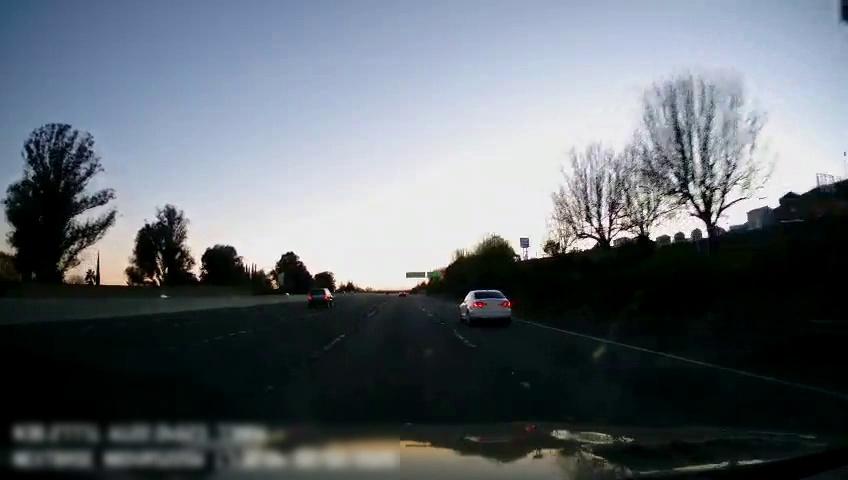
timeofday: Day
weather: Sunny
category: Drivable Space
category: Vehicles | Car
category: Vehicles | SUV
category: Lanes | Current Lane
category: Lanes | Alternate Lane
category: Lanes | Alternate Lane
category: Lanes | Alternate Lane
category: Lanes | Current Lane
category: Traffic | Signs
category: Traffic | Signs